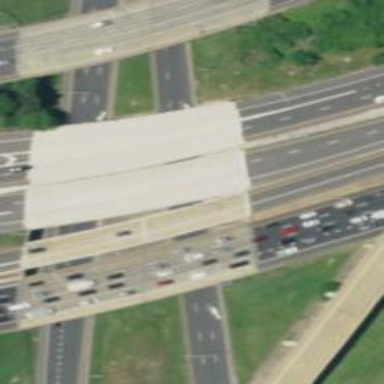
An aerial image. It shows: Bridge with asphalt surface. It is part of motorway link.